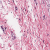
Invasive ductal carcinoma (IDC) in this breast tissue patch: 0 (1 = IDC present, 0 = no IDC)